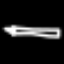
Label: pencil